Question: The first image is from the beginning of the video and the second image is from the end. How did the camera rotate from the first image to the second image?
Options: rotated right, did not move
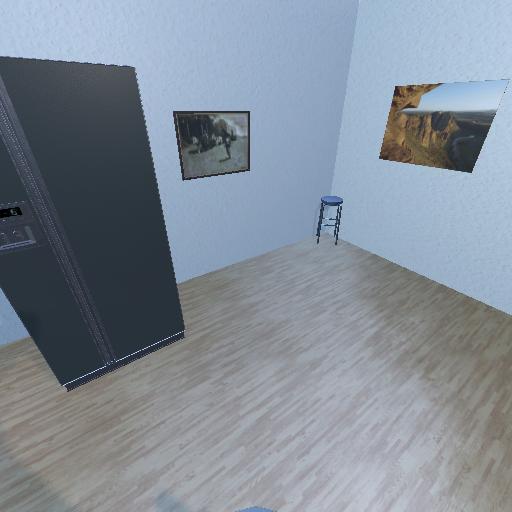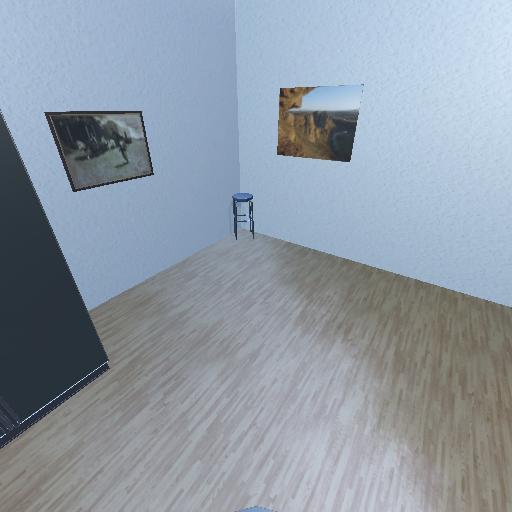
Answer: rotated right